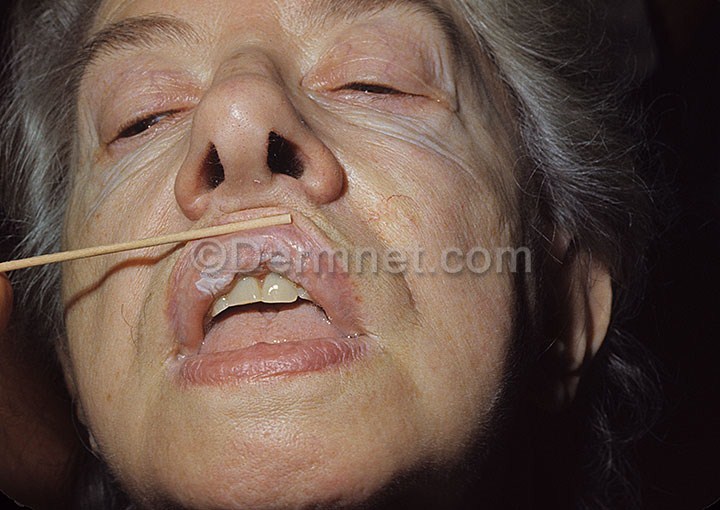
Disease: Actinic Keratosis Basal Cell Carcinoma and other Malignant Lesions